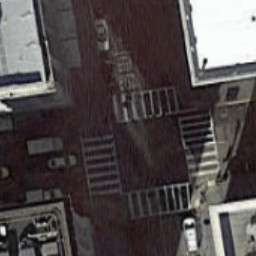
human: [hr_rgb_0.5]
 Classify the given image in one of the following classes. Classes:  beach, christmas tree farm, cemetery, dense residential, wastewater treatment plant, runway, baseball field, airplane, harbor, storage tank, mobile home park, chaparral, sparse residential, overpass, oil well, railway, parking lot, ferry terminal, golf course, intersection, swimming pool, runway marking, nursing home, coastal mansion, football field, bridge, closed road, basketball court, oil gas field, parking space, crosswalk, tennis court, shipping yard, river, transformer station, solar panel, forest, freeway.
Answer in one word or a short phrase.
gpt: crosswalk